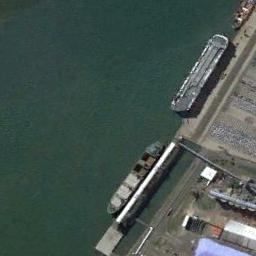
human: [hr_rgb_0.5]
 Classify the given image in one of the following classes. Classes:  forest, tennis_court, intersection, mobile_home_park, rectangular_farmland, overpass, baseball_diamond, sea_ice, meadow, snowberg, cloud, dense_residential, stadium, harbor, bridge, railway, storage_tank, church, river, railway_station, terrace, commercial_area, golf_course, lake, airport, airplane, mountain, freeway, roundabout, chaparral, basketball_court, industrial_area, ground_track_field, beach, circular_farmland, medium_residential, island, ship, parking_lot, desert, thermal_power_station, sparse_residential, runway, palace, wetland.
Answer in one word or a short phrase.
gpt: ship